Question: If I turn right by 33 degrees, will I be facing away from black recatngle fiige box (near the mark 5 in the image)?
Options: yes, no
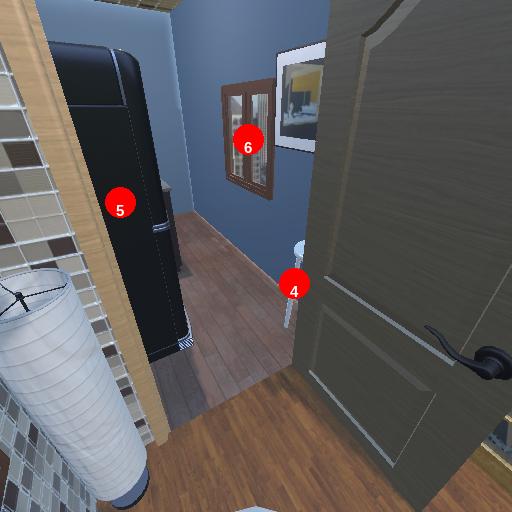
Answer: yes